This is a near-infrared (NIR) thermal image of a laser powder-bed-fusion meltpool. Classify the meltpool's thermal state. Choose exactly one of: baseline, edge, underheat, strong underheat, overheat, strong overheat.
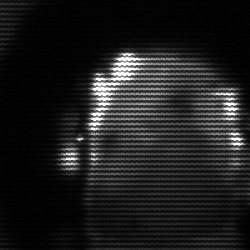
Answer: baseline